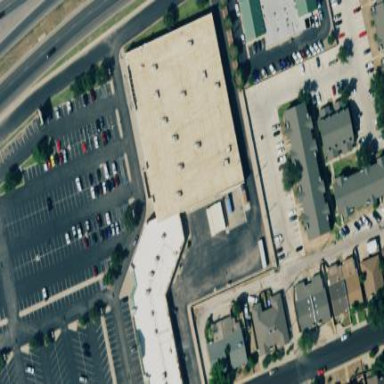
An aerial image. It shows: Building.